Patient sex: F
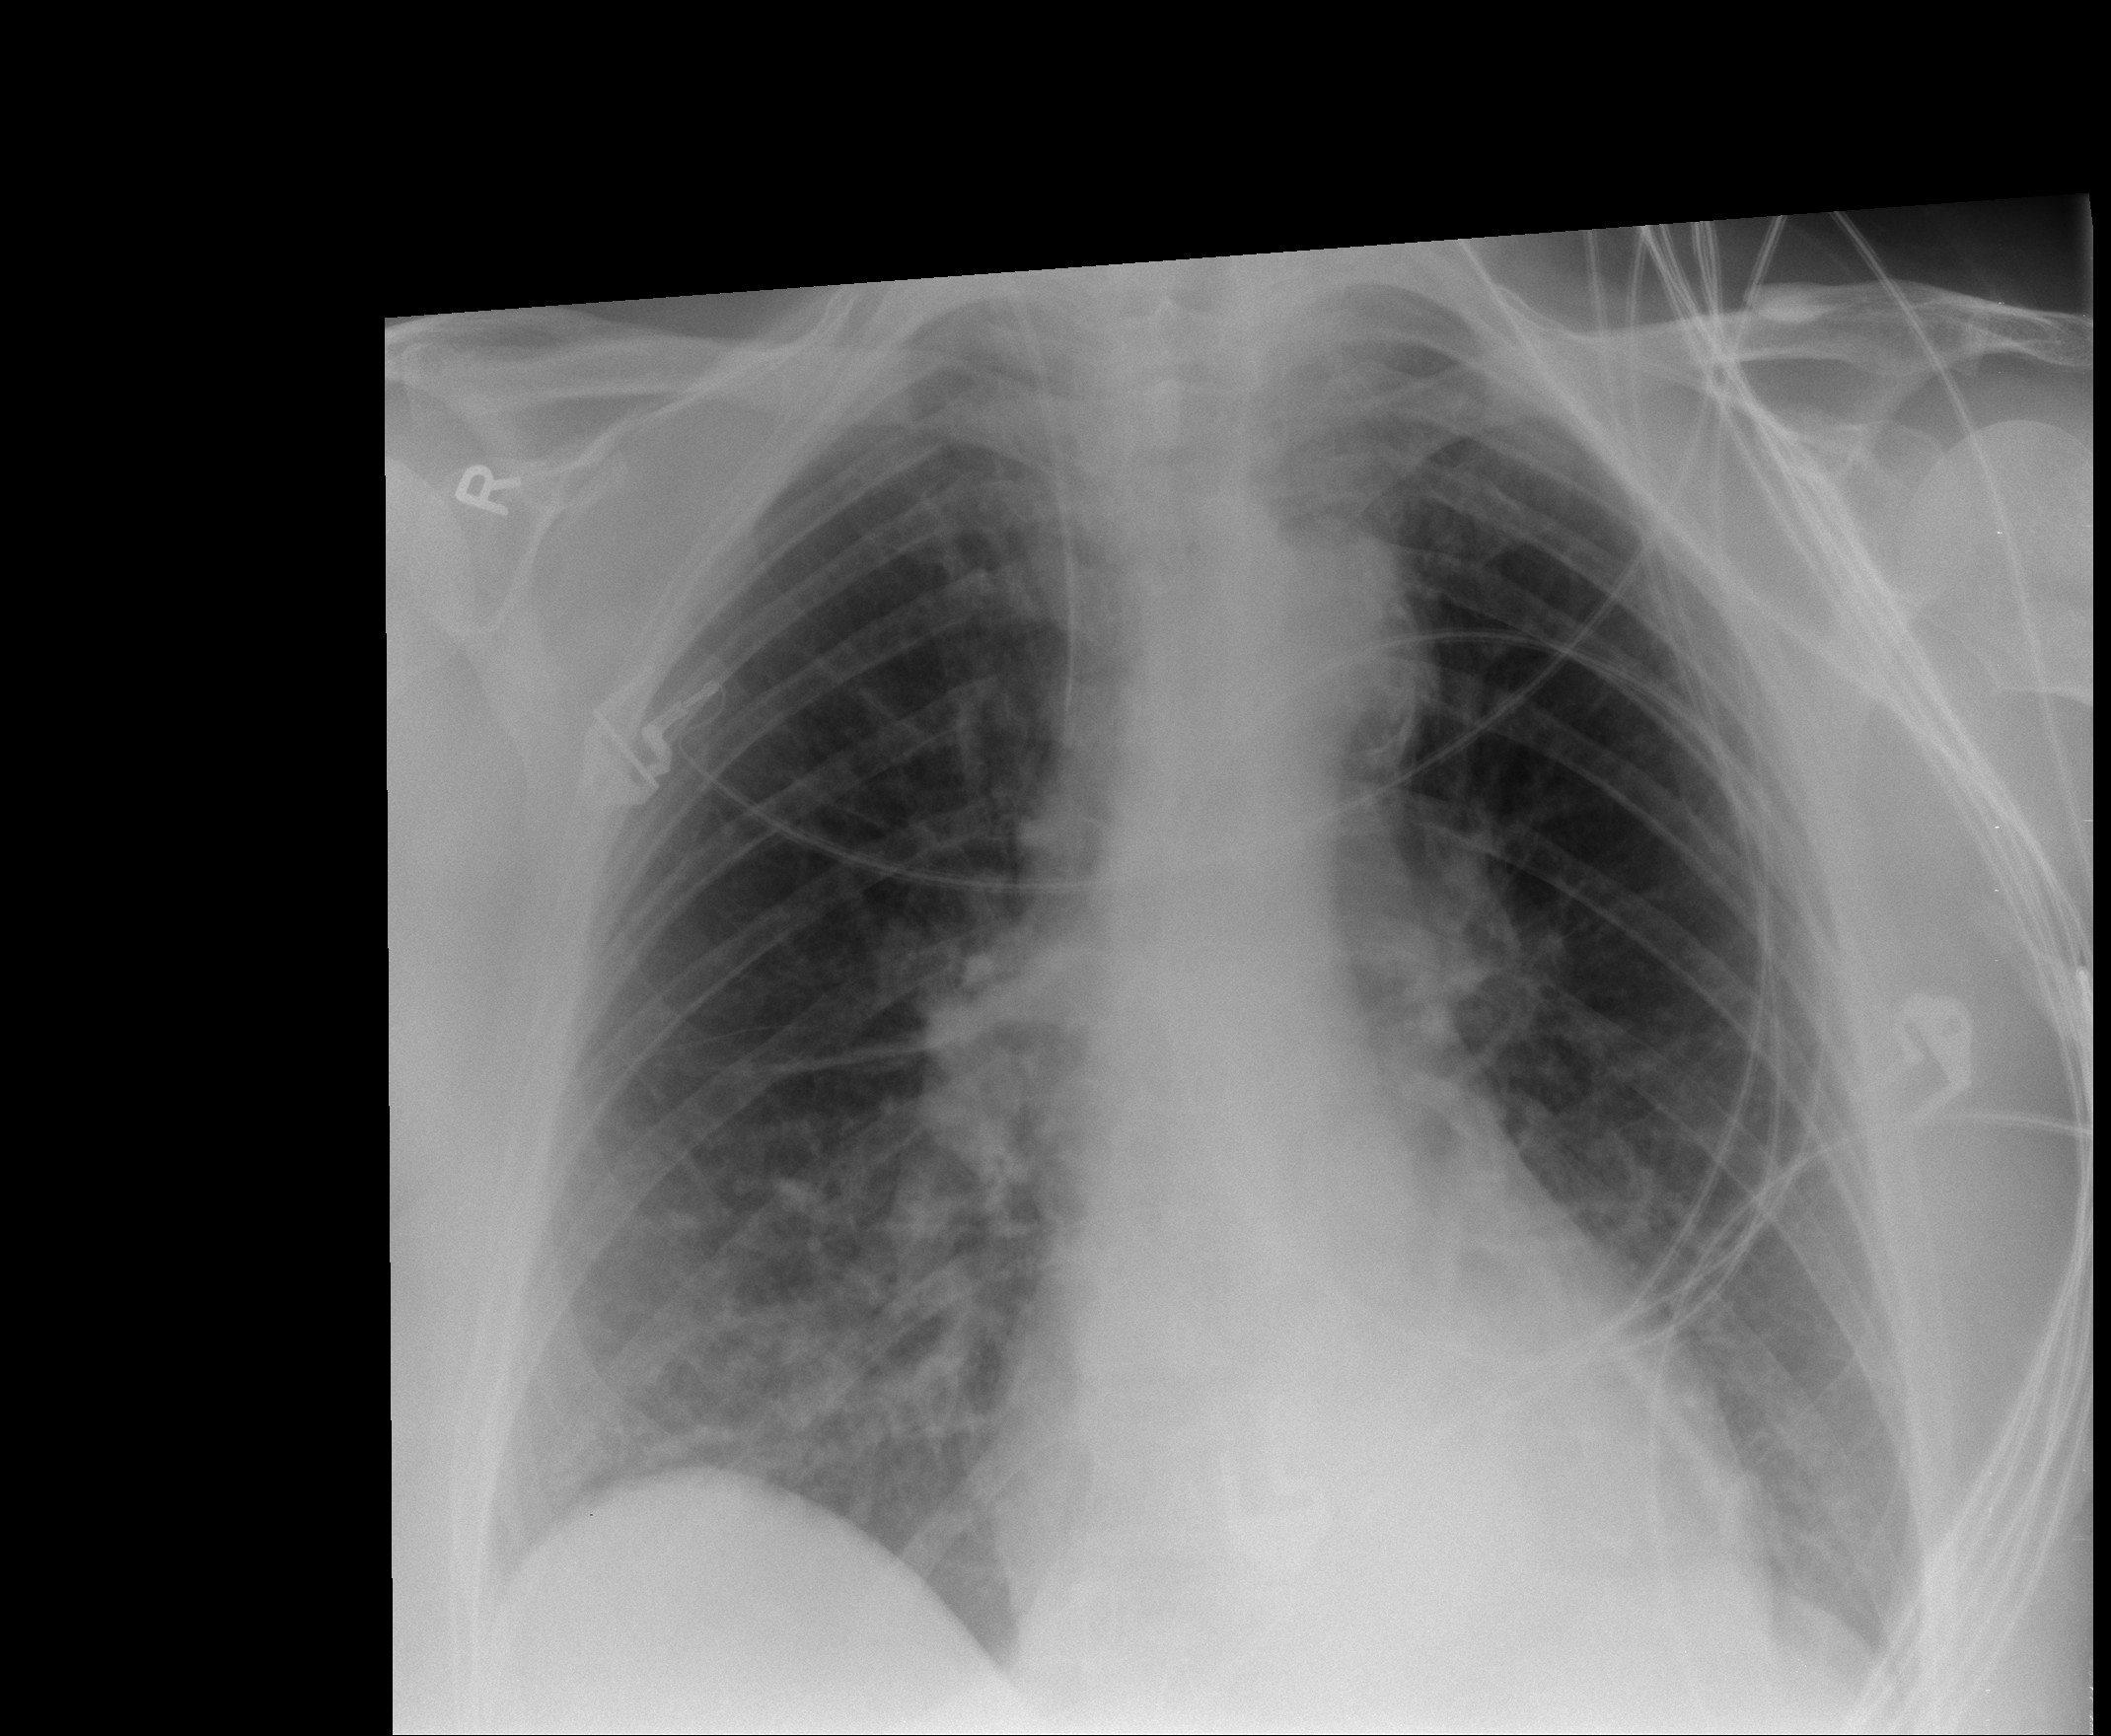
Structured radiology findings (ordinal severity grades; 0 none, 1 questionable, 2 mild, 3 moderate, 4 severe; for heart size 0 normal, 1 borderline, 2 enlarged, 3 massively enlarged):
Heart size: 0
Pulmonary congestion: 0
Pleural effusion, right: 0
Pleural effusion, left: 0
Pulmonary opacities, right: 2
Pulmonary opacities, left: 0
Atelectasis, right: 2
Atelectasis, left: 2